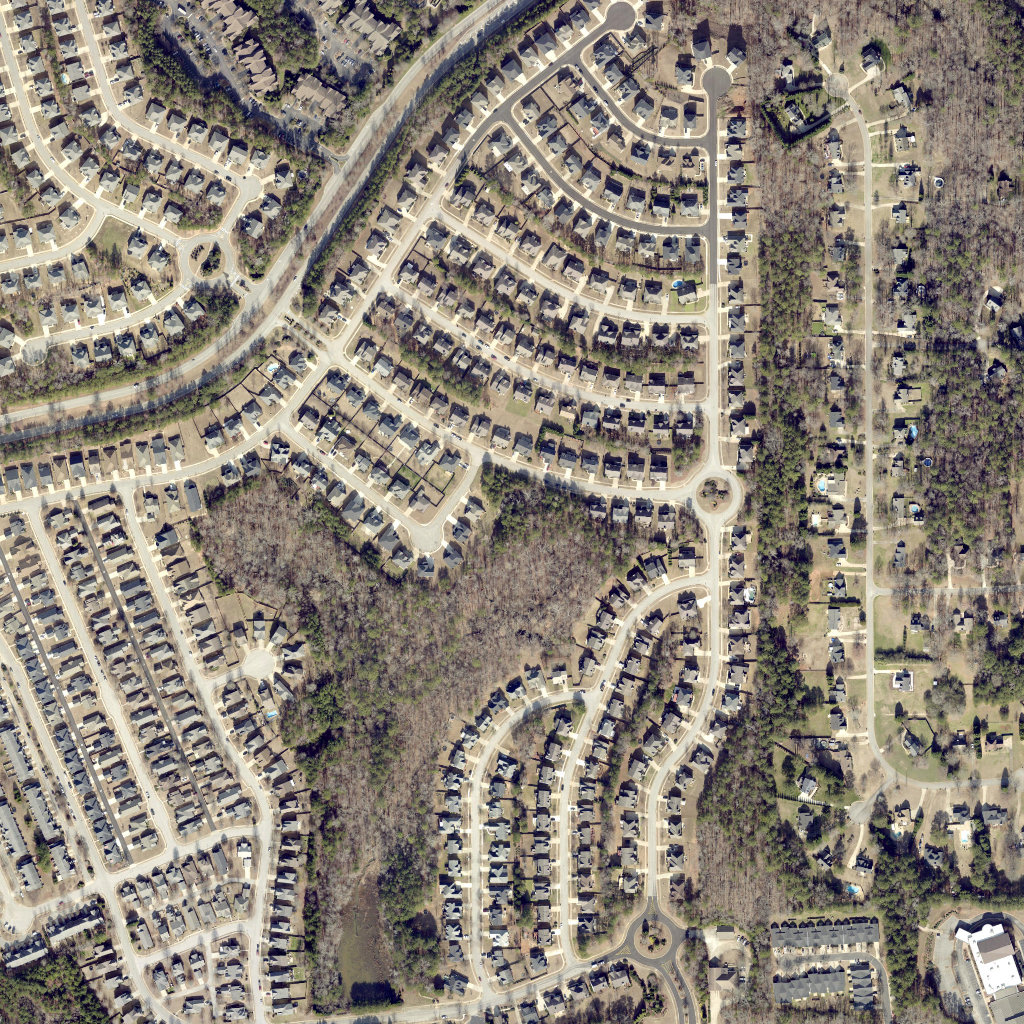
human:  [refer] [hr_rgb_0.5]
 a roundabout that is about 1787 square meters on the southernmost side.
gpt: <box>[[60, 88, 67, 95, 0]]</box>